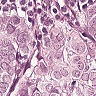
Metastatic tissue present: yes